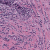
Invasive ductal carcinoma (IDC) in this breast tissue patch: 0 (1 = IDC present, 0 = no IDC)